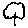
Label: tree